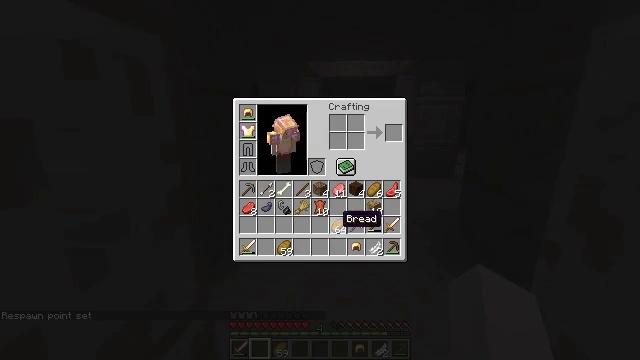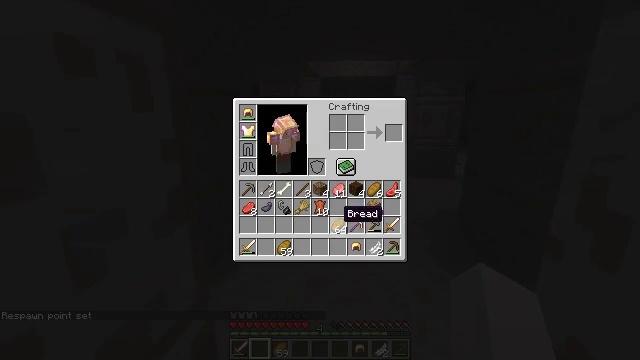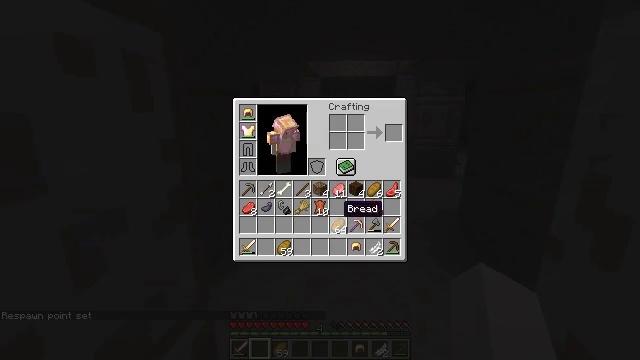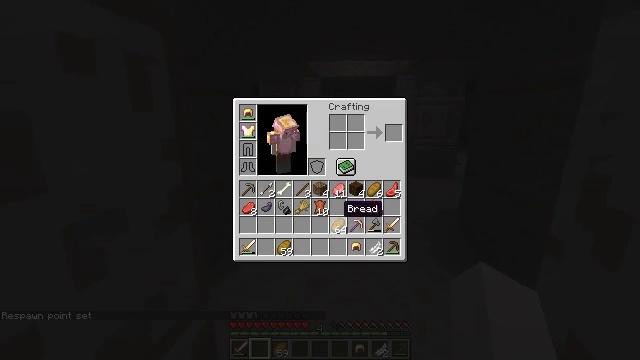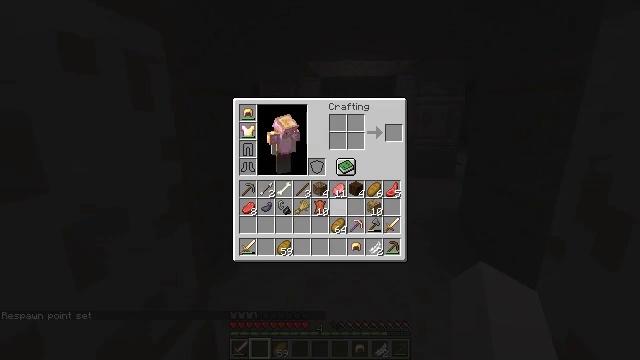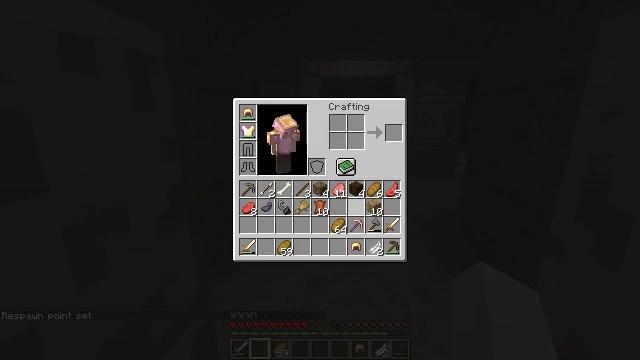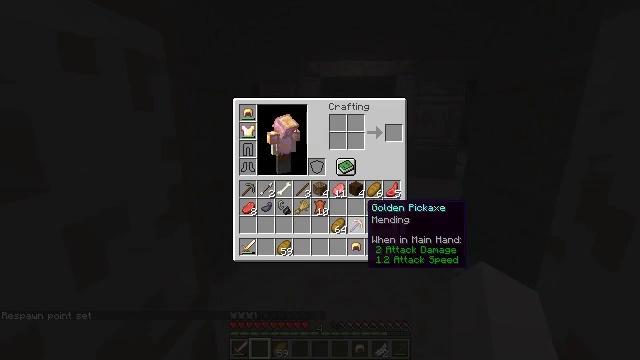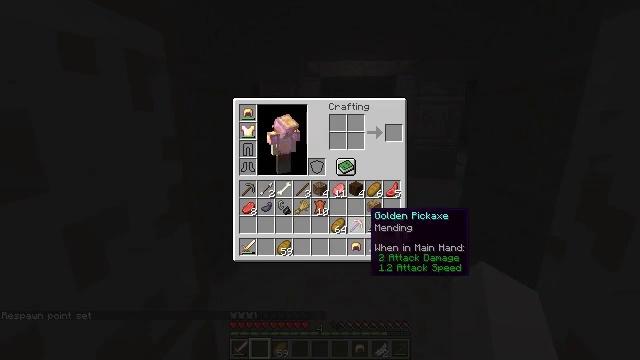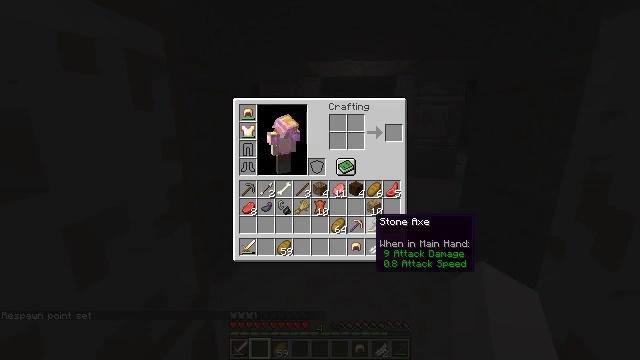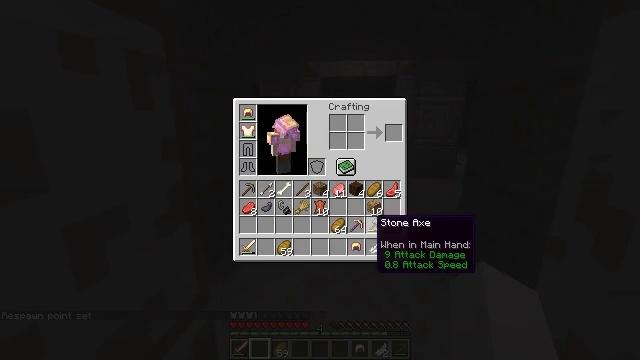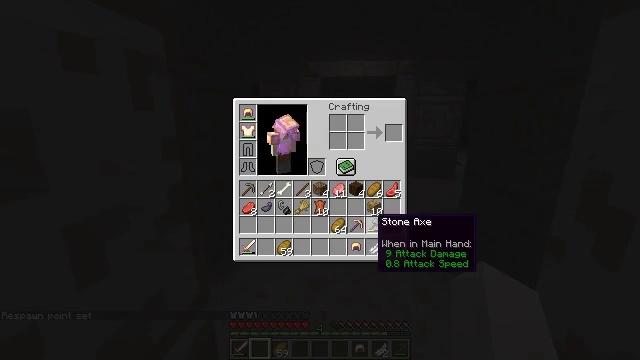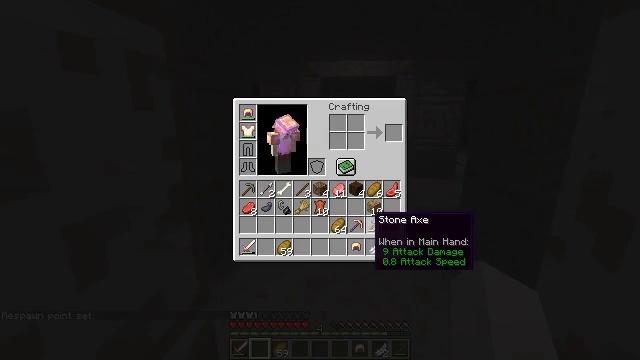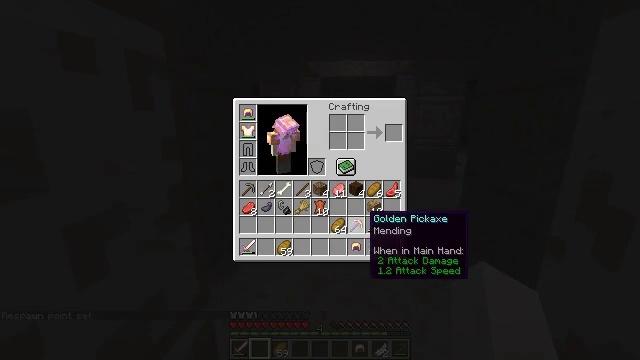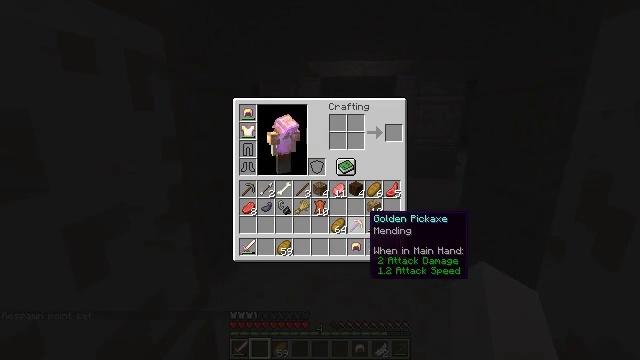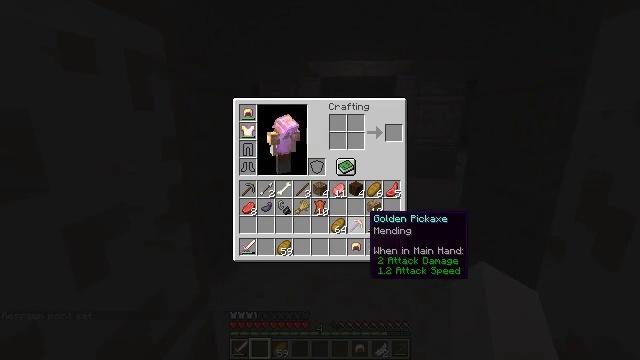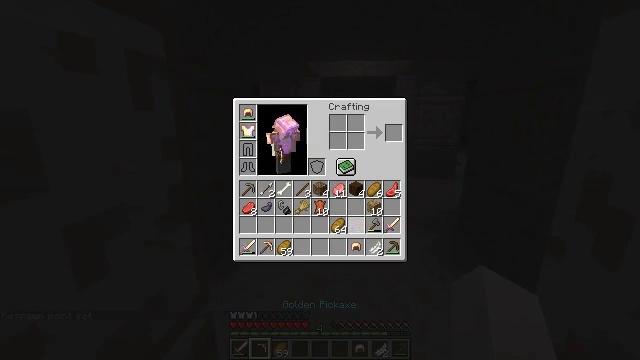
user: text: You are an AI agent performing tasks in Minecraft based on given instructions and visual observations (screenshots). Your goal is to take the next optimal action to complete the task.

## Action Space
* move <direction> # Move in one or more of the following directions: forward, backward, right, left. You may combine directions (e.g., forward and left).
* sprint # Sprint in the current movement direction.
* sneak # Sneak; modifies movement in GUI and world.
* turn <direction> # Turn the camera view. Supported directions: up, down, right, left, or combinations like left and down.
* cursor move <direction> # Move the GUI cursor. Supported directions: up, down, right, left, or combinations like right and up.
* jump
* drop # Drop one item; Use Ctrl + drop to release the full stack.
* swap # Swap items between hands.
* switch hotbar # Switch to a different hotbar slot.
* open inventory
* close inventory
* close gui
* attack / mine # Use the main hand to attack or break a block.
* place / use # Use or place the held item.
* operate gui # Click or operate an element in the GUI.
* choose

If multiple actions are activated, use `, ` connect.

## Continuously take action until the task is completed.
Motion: motion action
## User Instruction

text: Break the orange terracotta for materials.
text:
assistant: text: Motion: sneak
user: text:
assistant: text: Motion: sneak
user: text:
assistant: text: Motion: sneak
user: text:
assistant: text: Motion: sneak
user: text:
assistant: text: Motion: sneak, cursor move right
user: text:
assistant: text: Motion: sneak, cursor move right
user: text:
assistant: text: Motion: sneak, cursor move down
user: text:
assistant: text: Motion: sneak
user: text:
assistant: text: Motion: sneak
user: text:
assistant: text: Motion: sneak
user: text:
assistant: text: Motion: sneak
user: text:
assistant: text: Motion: sneak
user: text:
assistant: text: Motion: sneak
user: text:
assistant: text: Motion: sneak
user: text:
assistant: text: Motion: sneak, switch to hotbar 2
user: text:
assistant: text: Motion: sneak, switch to hotbar 2
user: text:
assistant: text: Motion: sneak, switch to hotbar 2
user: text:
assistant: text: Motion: no_op
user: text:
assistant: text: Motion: no_op
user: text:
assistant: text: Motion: no_op
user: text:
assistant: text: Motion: no_op
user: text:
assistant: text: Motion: no_op
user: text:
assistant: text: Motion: no_op
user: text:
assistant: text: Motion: no_op
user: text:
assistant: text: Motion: no_op
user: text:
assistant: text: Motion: move forward
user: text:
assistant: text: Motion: move forward, turn left and down
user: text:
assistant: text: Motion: move forward, turn left
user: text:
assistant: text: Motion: move forward
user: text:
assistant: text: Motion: move forward